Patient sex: M
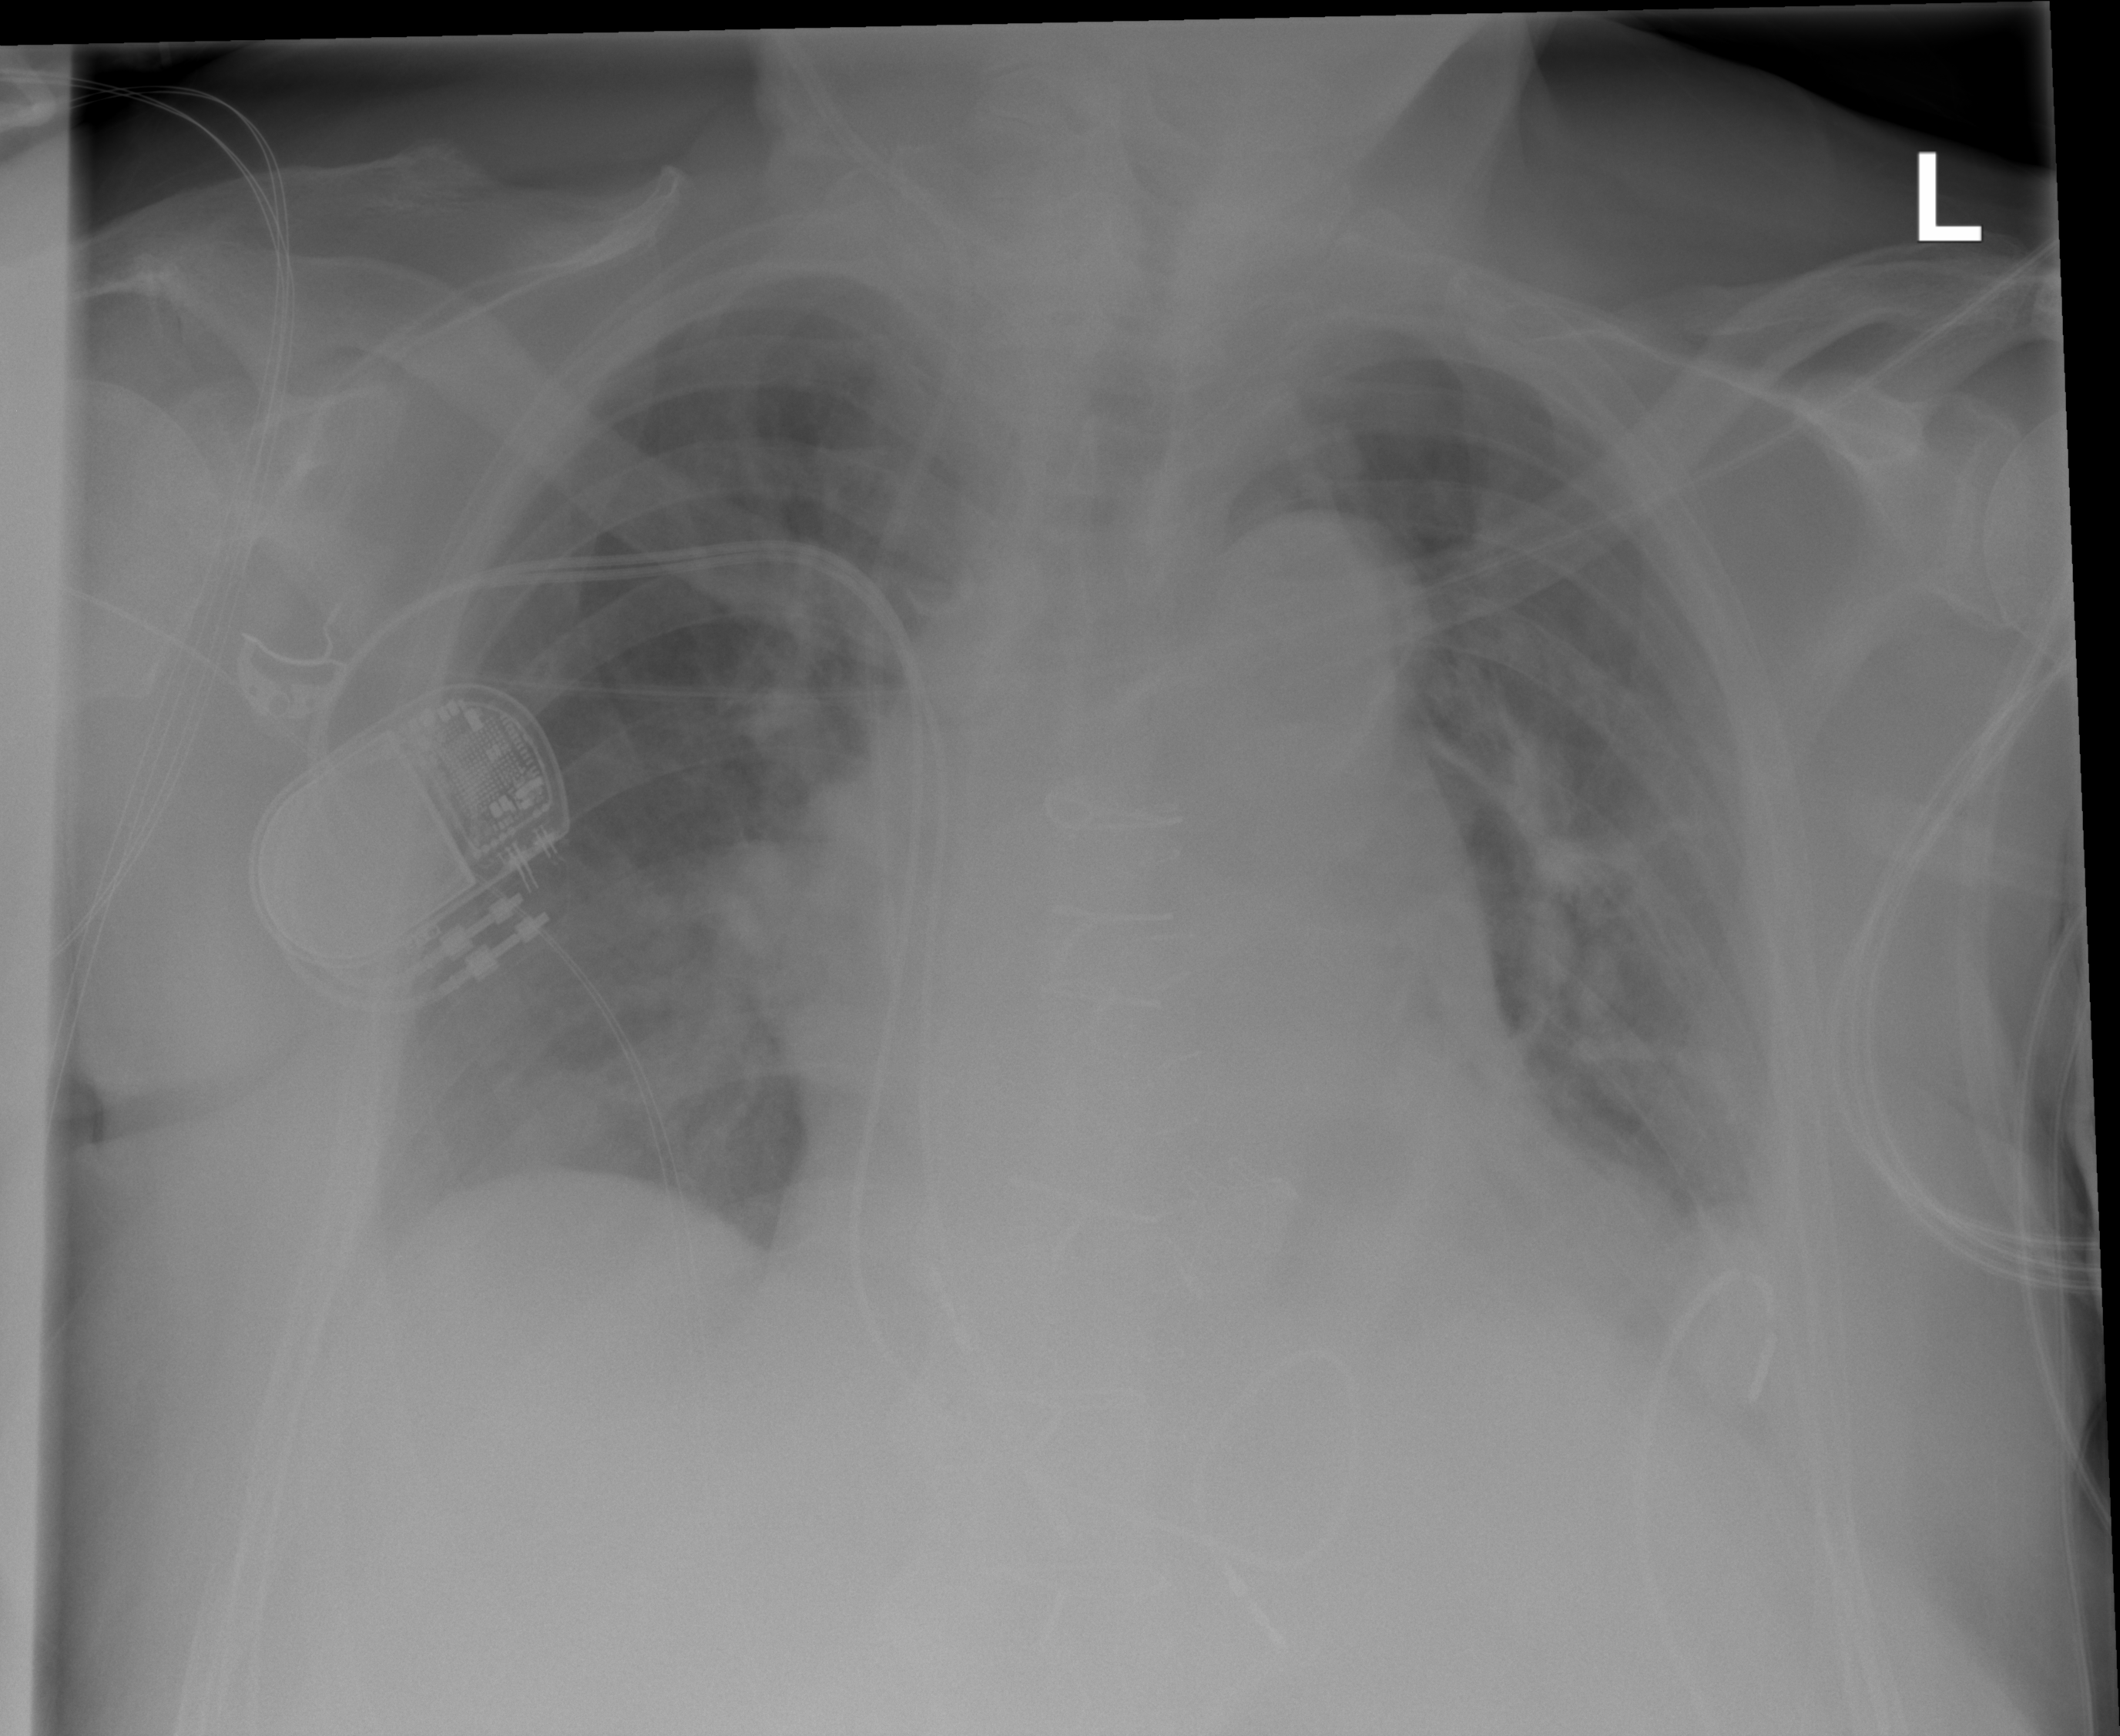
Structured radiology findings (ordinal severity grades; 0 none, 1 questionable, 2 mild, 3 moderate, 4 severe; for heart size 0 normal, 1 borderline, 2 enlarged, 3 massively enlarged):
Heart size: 0
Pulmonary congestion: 0
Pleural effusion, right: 0
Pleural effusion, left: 0
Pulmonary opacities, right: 0
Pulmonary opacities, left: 0
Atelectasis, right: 0
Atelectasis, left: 2